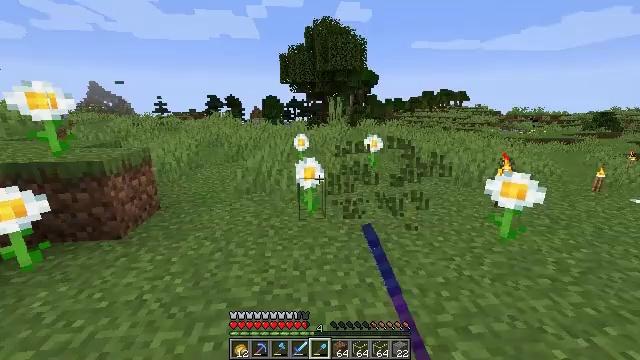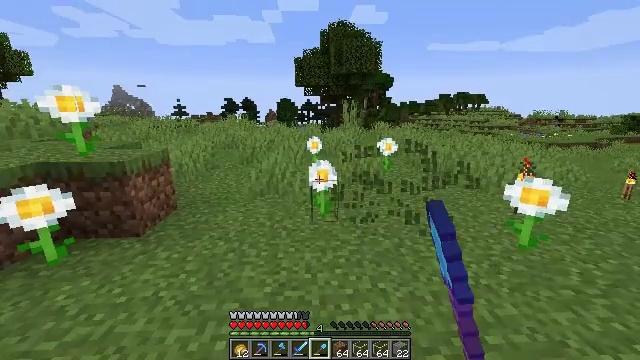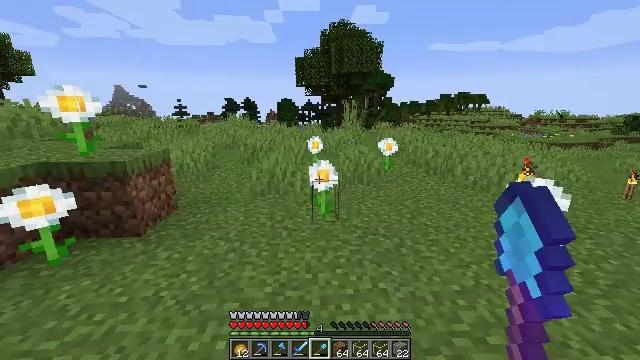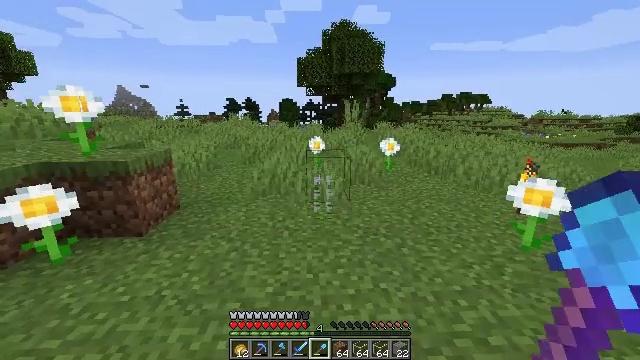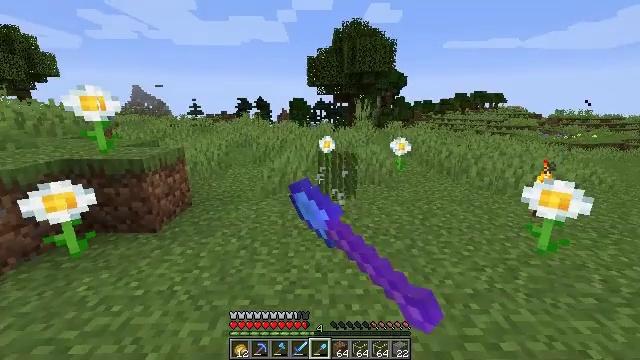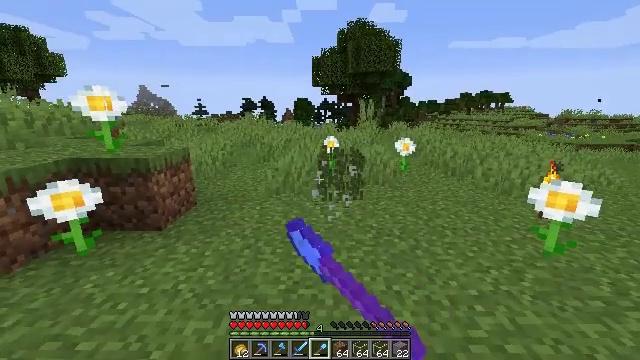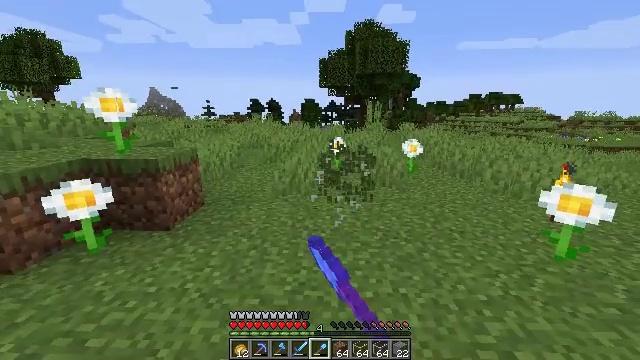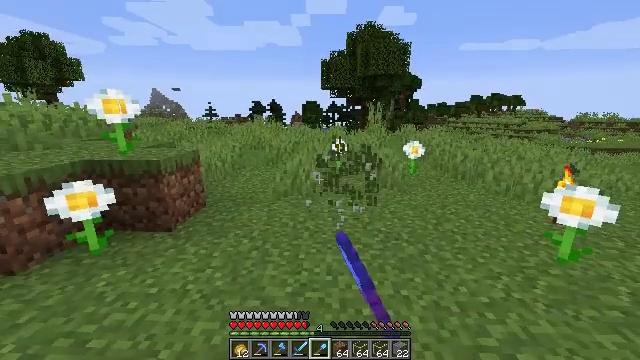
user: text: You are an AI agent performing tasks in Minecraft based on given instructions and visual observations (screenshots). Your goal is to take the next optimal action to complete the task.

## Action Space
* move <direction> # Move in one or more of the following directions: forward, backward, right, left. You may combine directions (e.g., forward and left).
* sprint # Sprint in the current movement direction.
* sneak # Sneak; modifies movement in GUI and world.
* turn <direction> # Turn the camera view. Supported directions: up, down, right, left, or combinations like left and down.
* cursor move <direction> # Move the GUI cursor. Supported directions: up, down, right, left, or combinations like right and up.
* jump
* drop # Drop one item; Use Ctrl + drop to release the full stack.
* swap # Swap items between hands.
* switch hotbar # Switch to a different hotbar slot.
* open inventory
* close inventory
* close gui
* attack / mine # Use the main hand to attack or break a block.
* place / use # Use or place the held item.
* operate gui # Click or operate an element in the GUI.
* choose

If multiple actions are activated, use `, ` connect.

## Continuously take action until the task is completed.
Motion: motion action
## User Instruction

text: Harvest the oxeye daisy.
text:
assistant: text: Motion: turn left
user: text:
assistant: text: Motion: no_op
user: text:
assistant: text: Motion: attack / mine
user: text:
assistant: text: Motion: turn left, attack / mine
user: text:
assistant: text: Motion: attack / mine
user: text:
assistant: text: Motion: turn left, attack / mine
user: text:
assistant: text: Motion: no_op
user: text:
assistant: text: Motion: no_op